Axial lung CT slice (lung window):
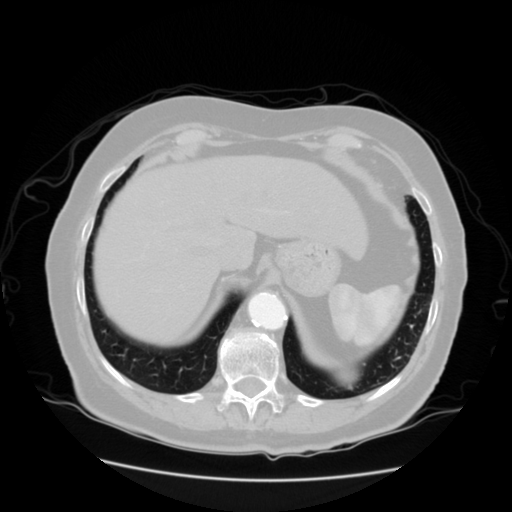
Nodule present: no